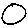
Label: circle